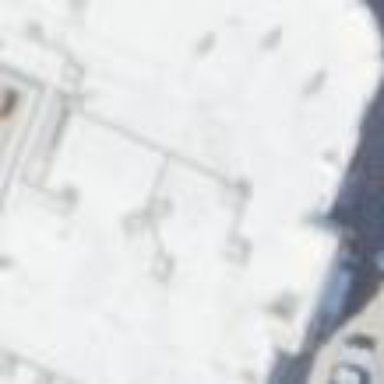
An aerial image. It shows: Building that houses supermarket.